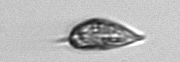
Label: Prorocentrum_triestinum